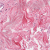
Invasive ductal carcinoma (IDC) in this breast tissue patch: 0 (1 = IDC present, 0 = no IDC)